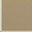
Piece: xx